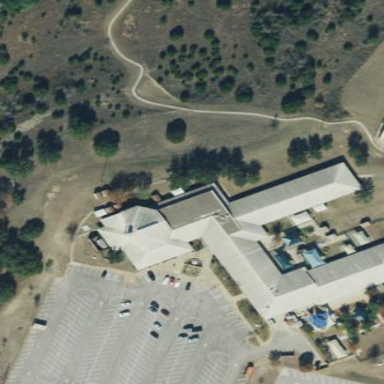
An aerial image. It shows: Chapel building.